Question: I have 2 tables with column names: ID, First Name, Last Name
The ID column on both tables are not related. I want to return all 3 fields from both tables, where the first names and last names match exactly 1 record on the other table.
Something like below:

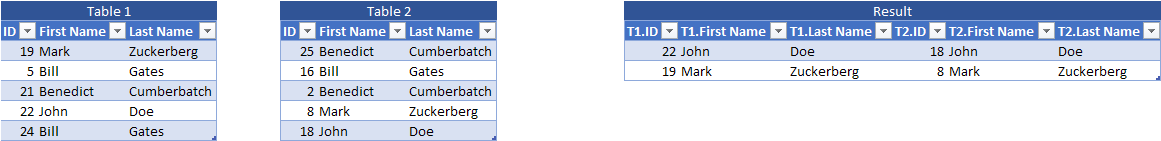
Answer: Are you looking for a simple 'join'?
'''
select t1.*, t2.*
from (select t1.*, count(*) over (partition by firstname, lastname) as cnt
from table1 t1
) t1 join
(select t2.*, count(*) over (partition by firstname, lastname) as cnt
from table2 t2
) t2
on t1.firstname = t2.firstname and
t1.lastname = t2.lastname and
t1.cnt = 1 and t2.cnt = 1;
'''